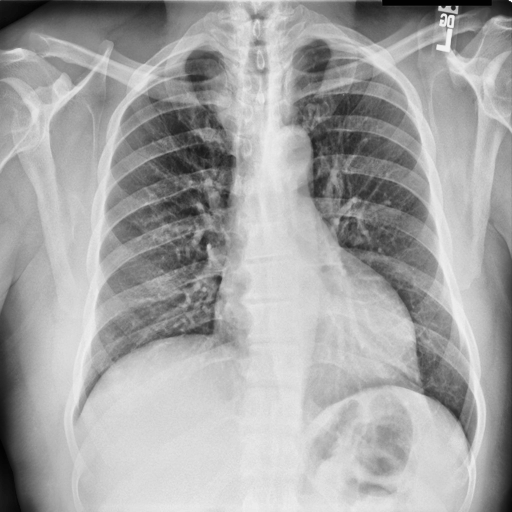
Finding: NORMAL